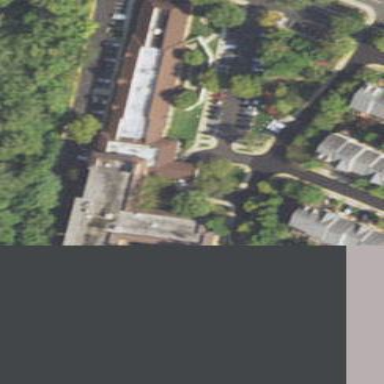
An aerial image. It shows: Clinic building.